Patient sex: M
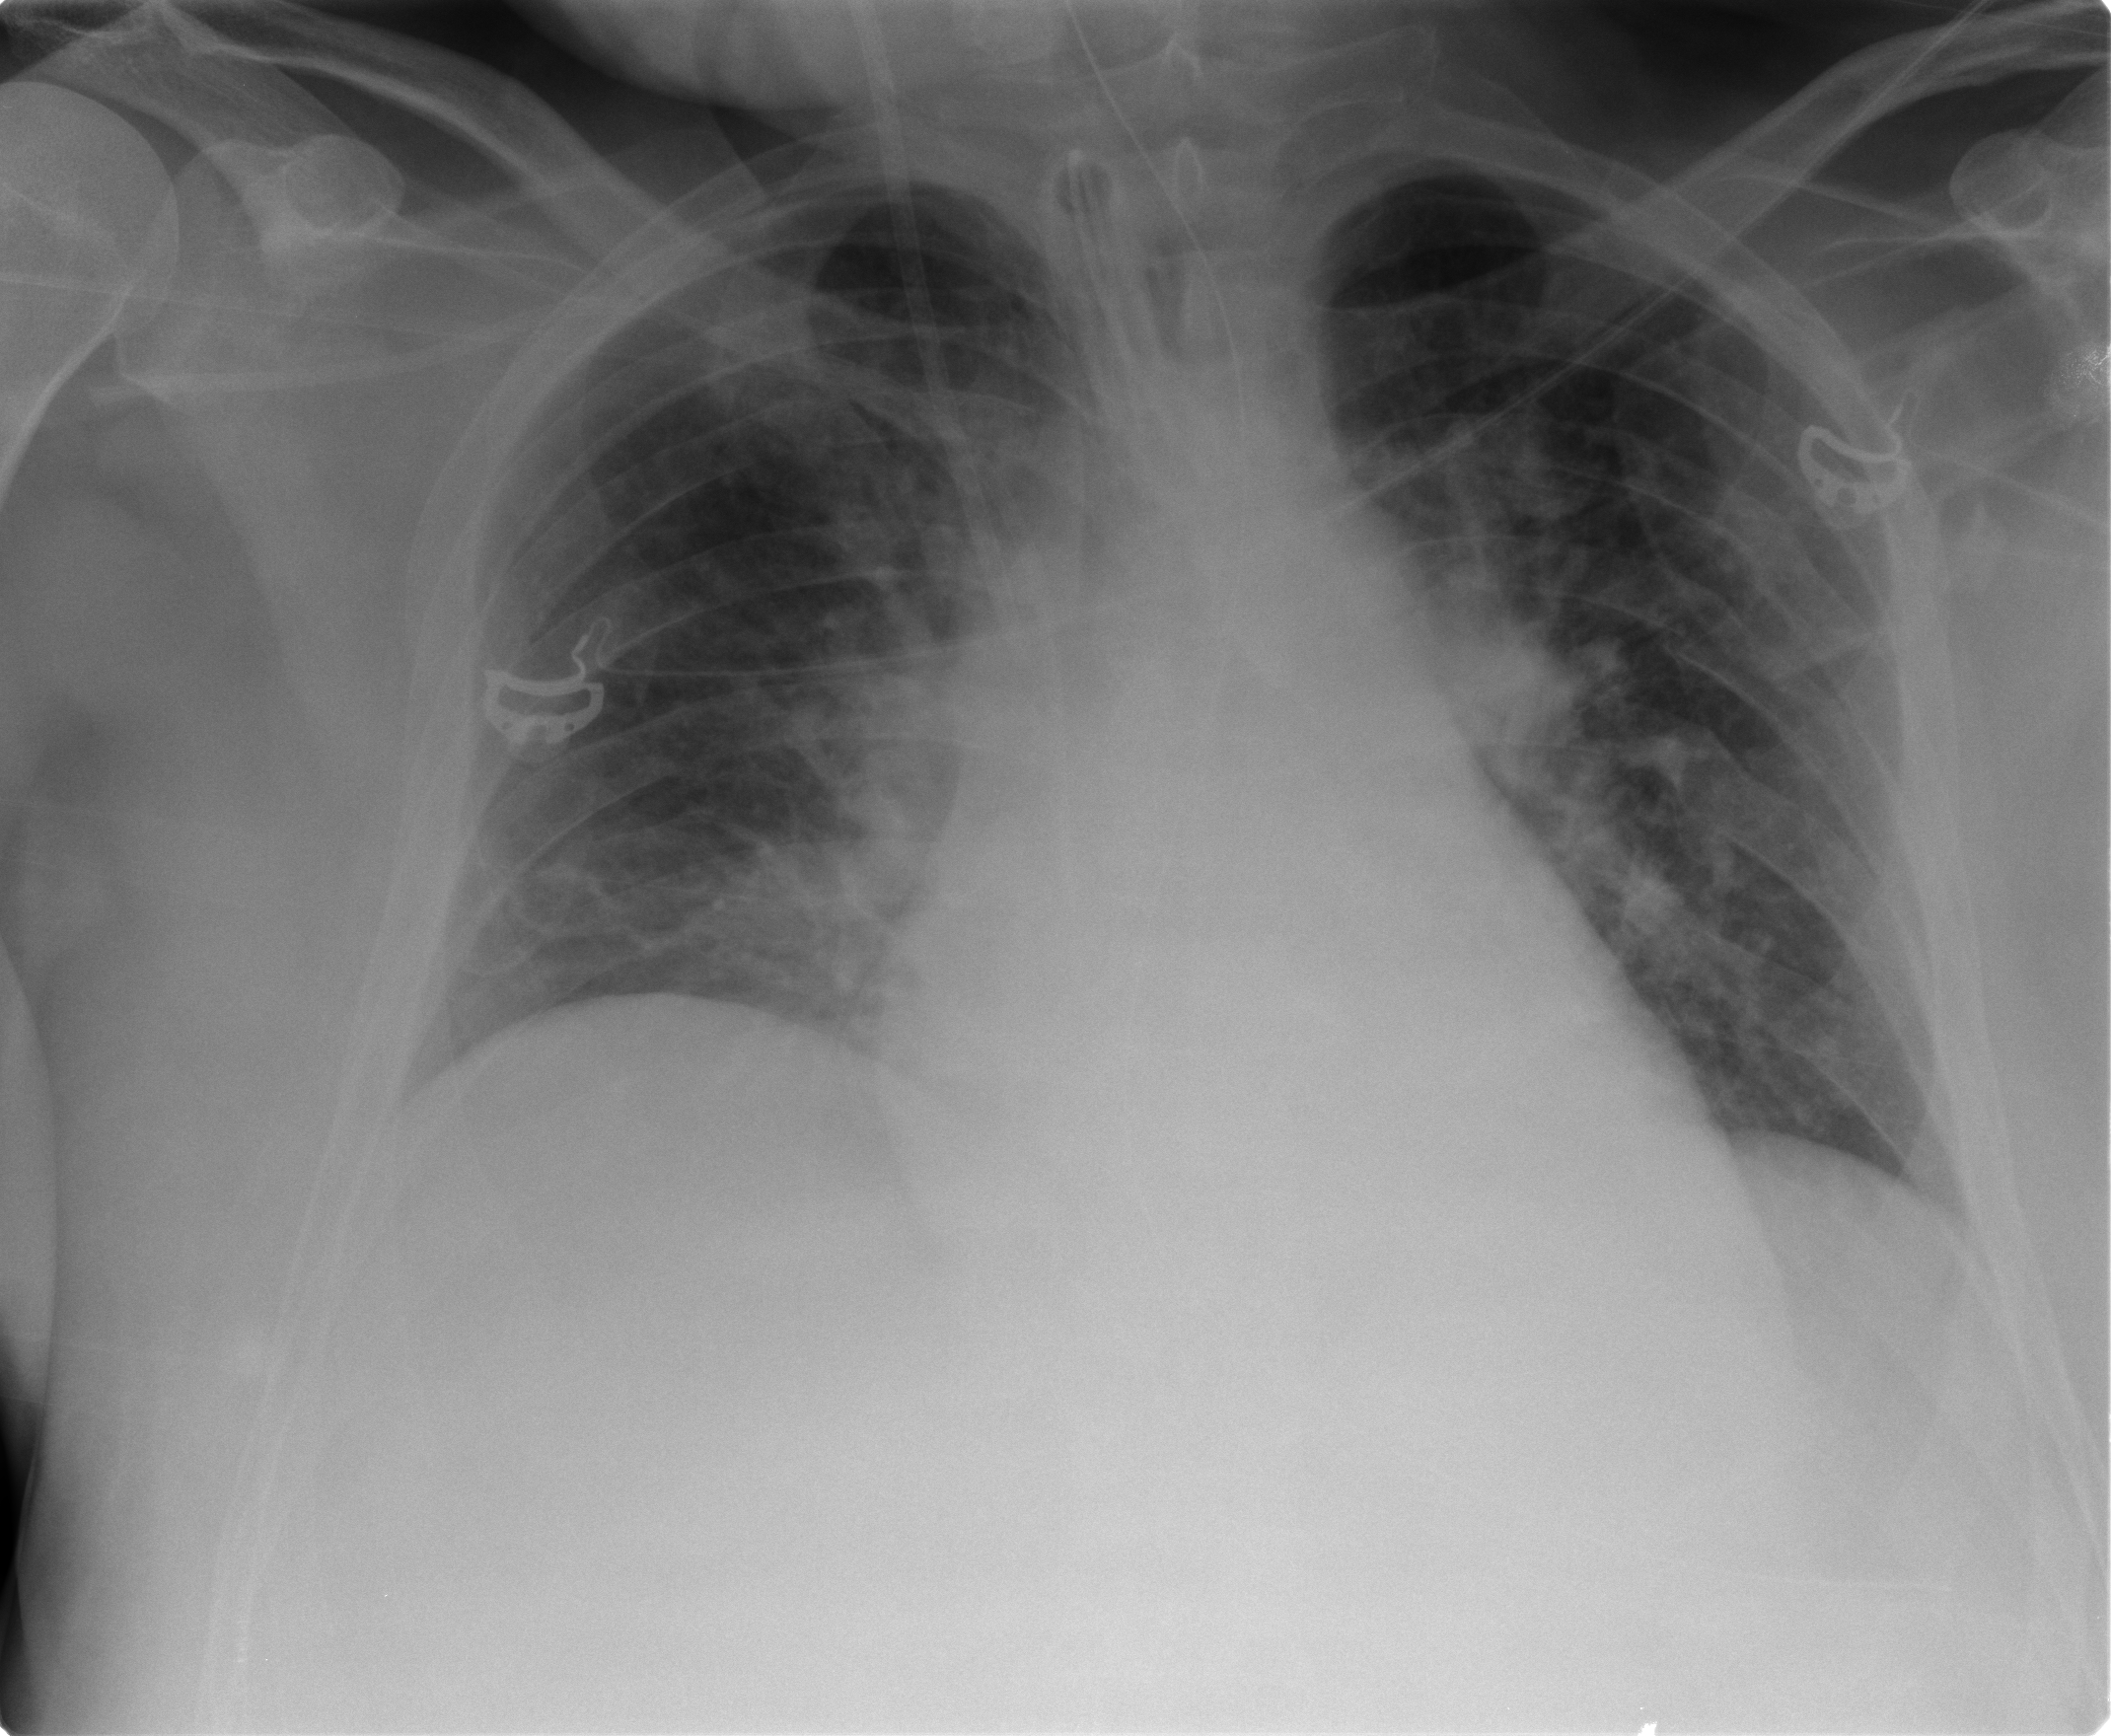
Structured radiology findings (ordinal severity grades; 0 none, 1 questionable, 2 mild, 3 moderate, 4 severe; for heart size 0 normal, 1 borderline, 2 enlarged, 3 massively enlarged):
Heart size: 0
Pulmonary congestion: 2
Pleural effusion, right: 0
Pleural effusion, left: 2
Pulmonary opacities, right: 0
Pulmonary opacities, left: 0
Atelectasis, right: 0
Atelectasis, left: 2